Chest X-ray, AP view. Patient: 39 years old, sex M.
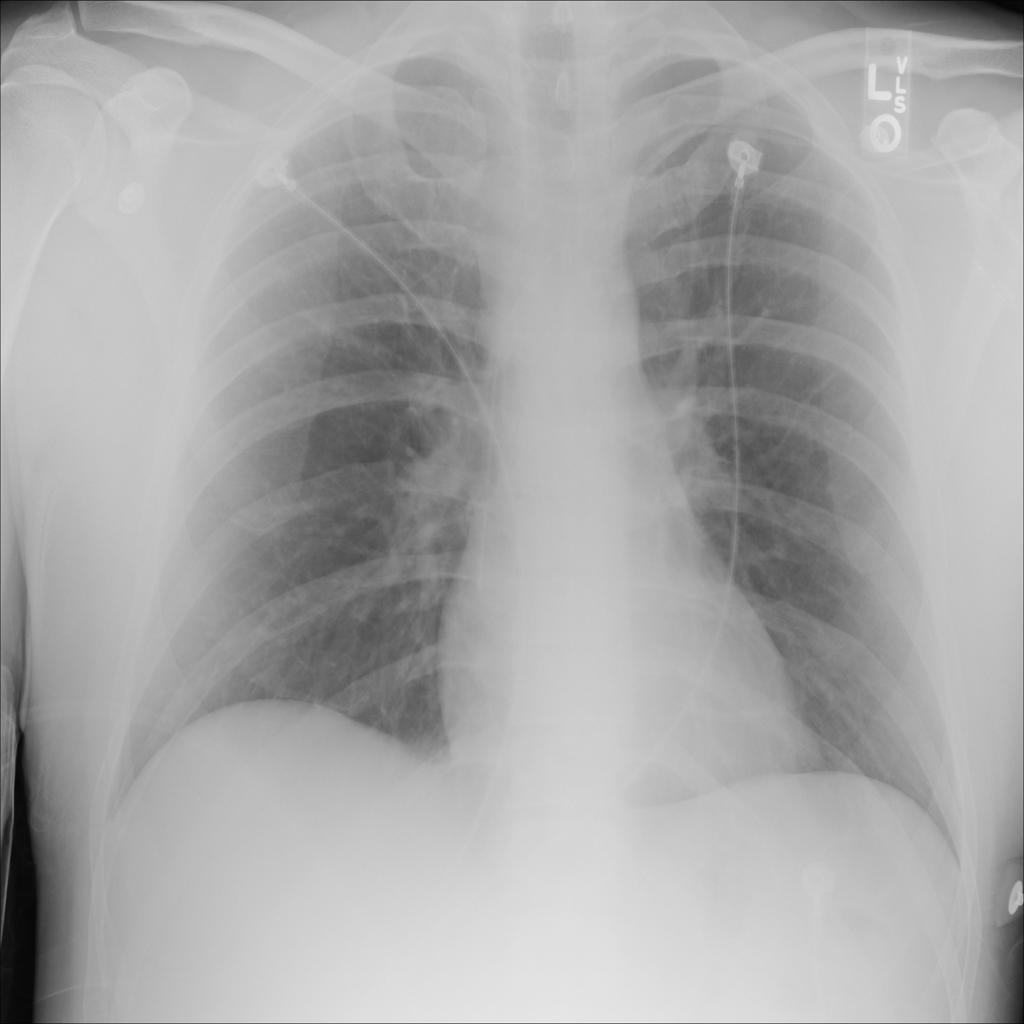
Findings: No Finding